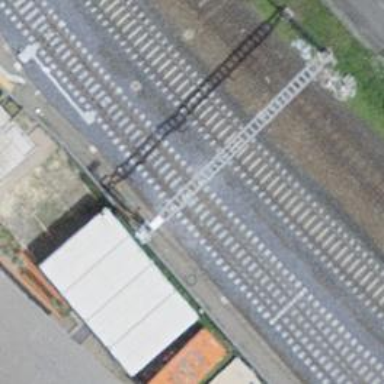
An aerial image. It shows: Railway with electrified contact lines.